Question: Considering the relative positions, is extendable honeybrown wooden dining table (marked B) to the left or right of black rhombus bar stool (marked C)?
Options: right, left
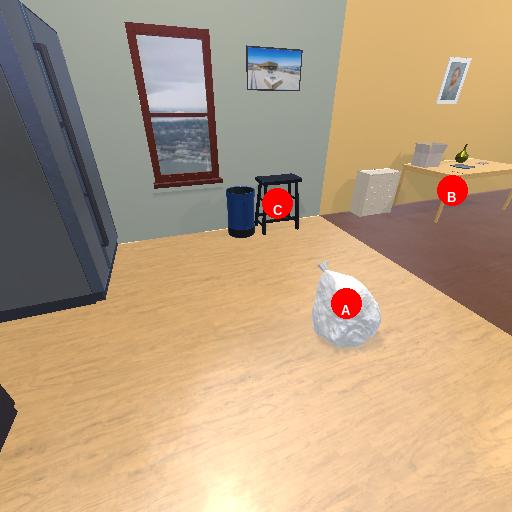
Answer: right